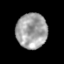
Tissue: prostate
Cell type: T cells
Senescence score: 0.3444
Nuclear area (px): 1068
Mean DAPI intensity: 161.263